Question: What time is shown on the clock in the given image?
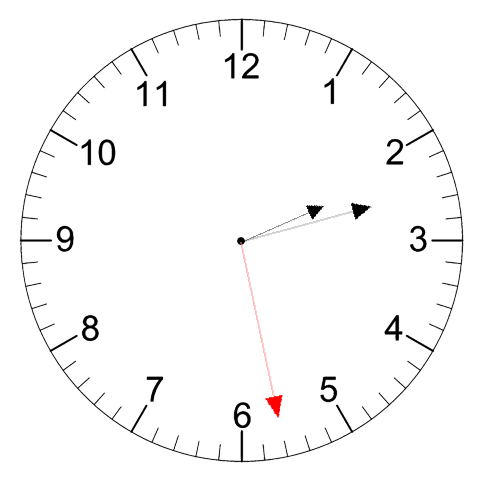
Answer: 02:12:28